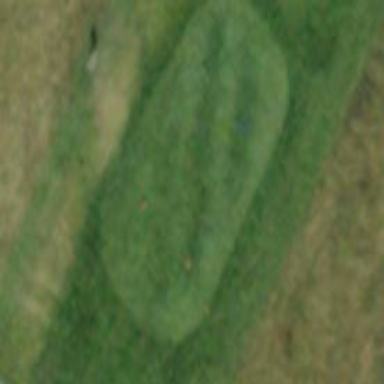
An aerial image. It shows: Golf tee.